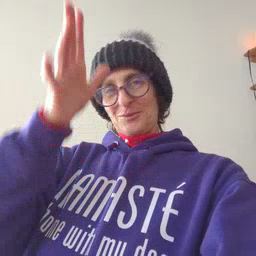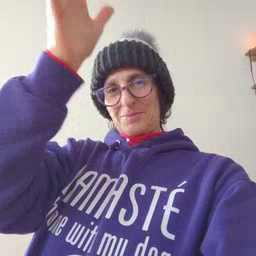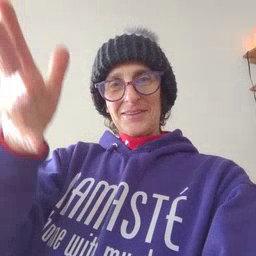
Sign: grandpa